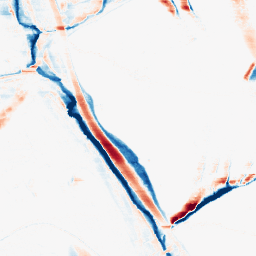
Category: morphological
Decomposition family: morphological_rect
Decomposition parameters: operation: average
width: 20
height: 3
Upsampling method: regularized
Upsampling parameters: scale: 2
lambda_reg: 0.001
Upsampling scale: 2